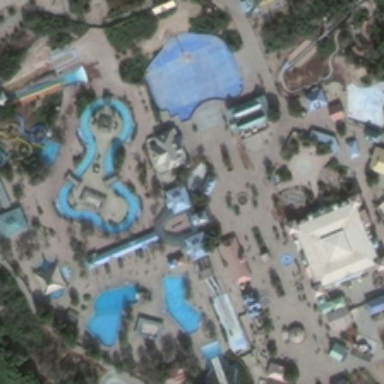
A lake and buildings are in this theme park close to river .